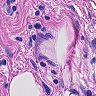
Metastatic tissue present: no